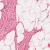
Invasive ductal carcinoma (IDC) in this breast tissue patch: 0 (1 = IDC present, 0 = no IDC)